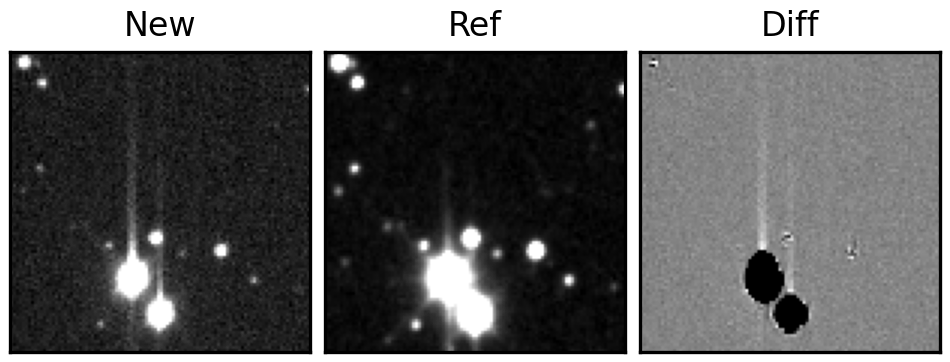
Label: bogus